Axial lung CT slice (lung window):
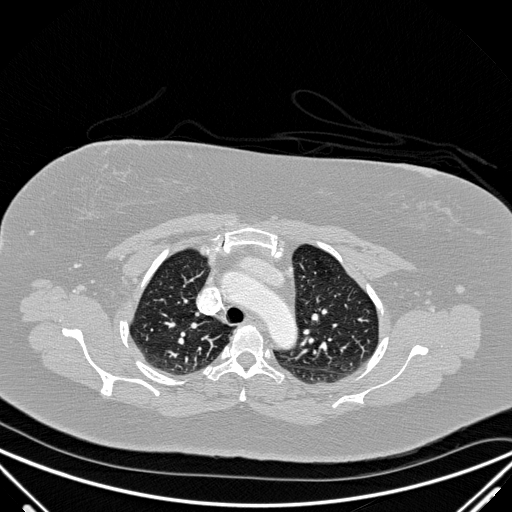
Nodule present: no